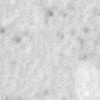
Label: no_change